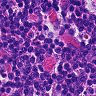
Metastatic tissue present: no